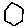
Label: hexagon